Question: Consider the following code:
'''
A=0:0.1:4;
for i=1:50,
B(:,i) = sin(A+i*0.01); % each column of B contains "shifted" sin
end
bar3(B); % plot such as each "shifted" sin will have different color
rr=1:size(B,1); % numbers to label different "shifted" sin in legend
l=strtrim(cellstr(num2str(rr'))') % converting numerical labels to strings accepted by "label"
legend(l);
'''

How to display legend entries only for selected profiles e.g. 1st, 25th and last?
Question is similar to:
<URL>
But I do not know how to get the figure handles for bar3 as suggested in the answer. Alternatively: does more elegant solution exist?
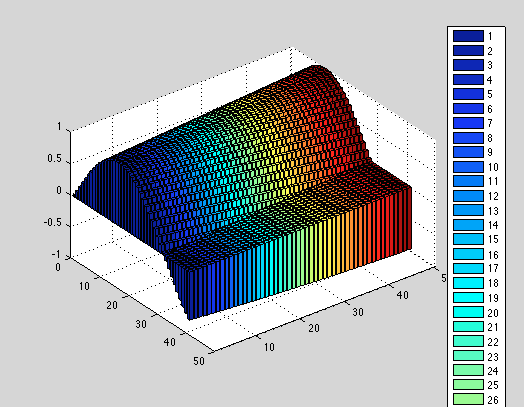
Answer: You get the handles with:
'''
h = bar3(B); % plot such as each "shifted" sin will have different color
'''
Then you can display the legend for selected profiles only:
'''
legend(h([1 25 end]), l{[1 25 end]})
'''